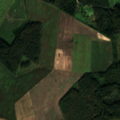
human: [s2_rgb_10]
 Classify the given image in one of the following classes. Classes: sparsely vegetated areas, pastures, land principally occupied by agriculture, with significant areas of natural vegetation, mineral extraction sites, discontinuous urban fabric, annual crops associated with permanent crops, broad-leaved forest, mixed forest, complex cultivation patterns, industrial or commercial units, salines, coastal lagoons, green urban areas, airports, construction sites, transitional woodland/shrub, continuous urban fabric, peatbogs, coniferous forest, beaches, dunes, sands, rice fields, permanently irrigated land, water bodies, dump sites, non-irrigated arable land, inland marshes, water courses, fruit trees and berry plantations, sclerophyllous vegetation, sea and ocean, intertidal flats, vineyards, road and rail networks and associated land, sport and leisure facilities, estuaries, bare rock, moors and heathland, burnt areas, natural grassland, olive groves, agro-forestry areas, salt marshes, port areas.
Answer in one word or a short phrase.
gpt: non-irrigated arable land, land principally occupied by agriculture, with significant areas of natural vegetation, broad-leaved forest, coniferous forest, mixed forest